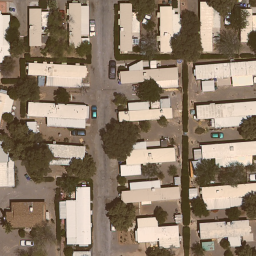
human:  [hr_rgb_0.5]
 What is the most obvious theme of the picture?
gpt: mobile home park